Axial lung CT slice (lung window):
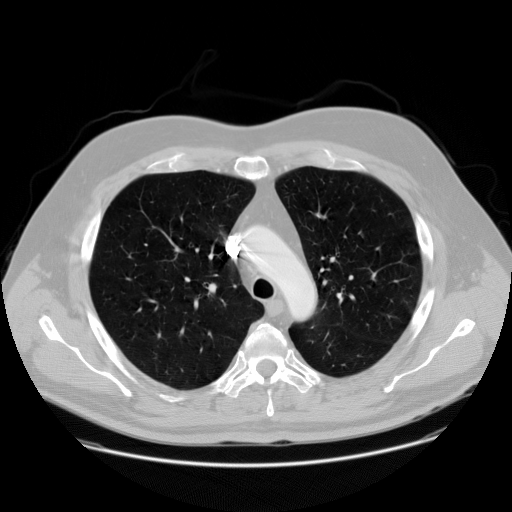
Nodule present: no